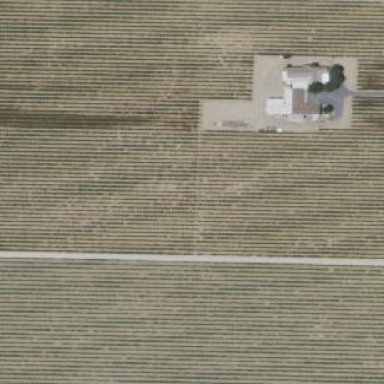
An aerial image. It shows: Vineyard.